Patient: sex F, age 43
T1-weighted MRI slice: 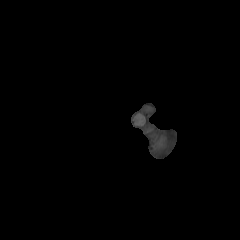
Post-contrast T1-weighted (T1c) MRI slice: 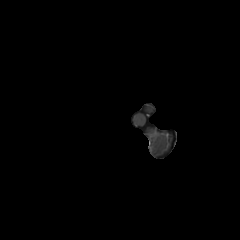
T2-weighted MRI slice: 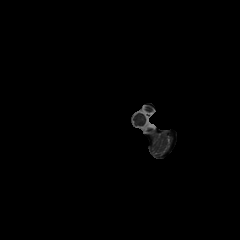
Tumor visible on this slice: no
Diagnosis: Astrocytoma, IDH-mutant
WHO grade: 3